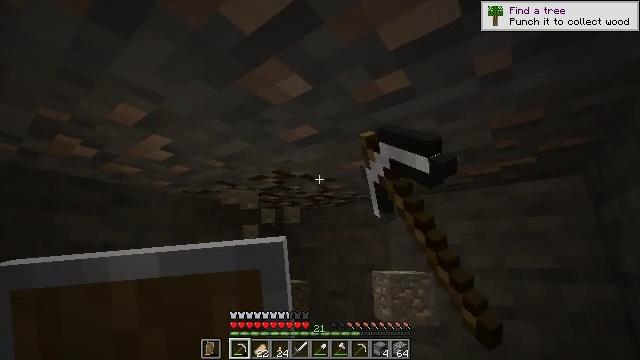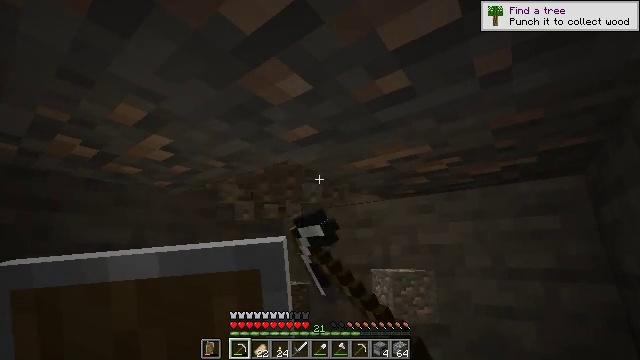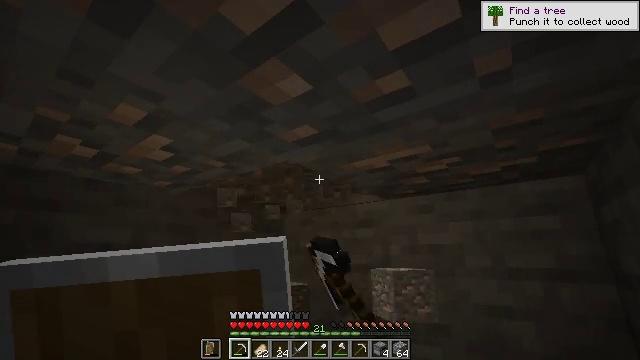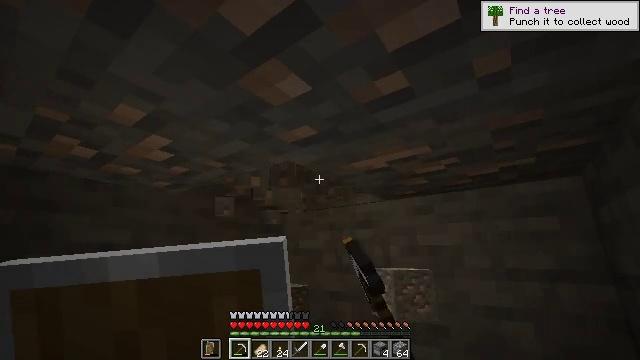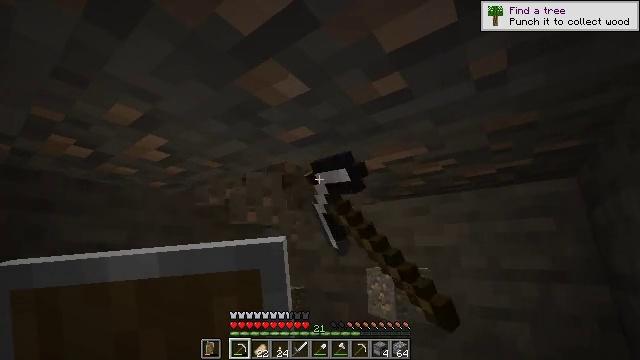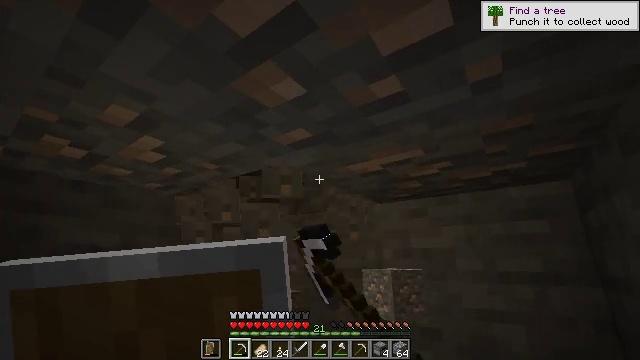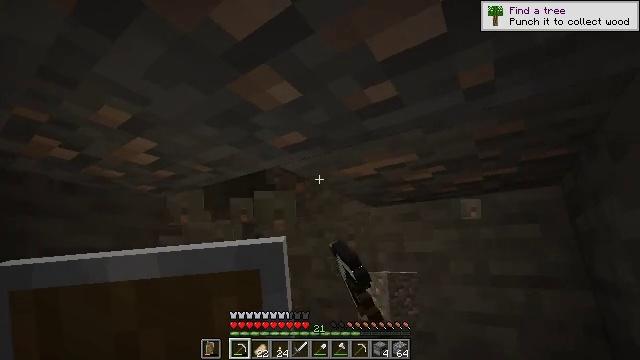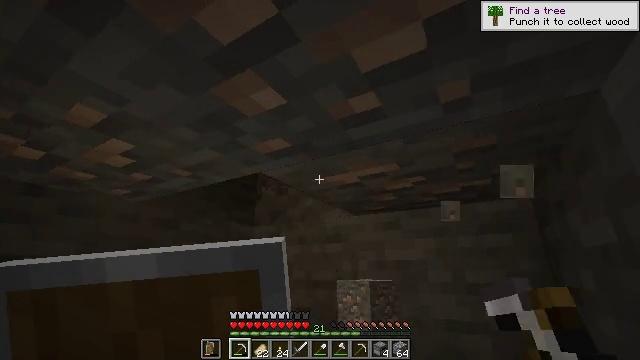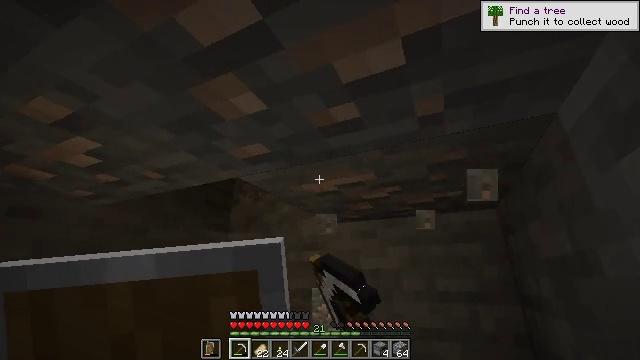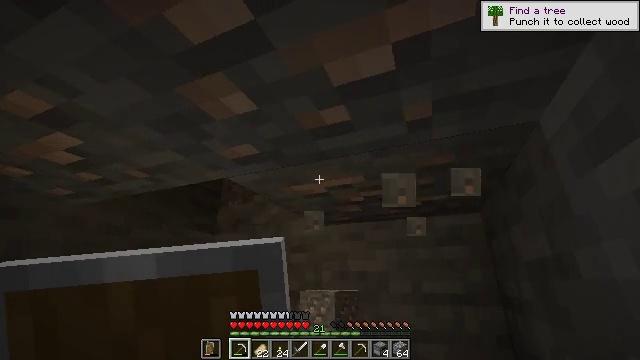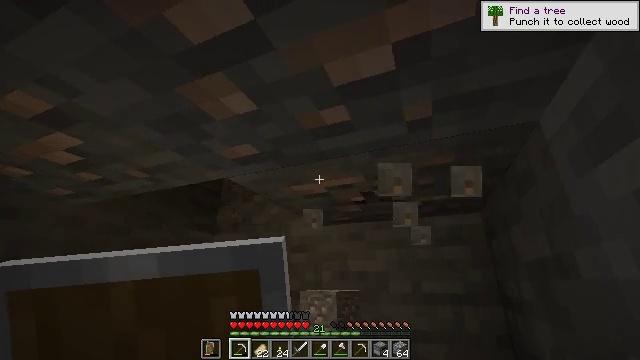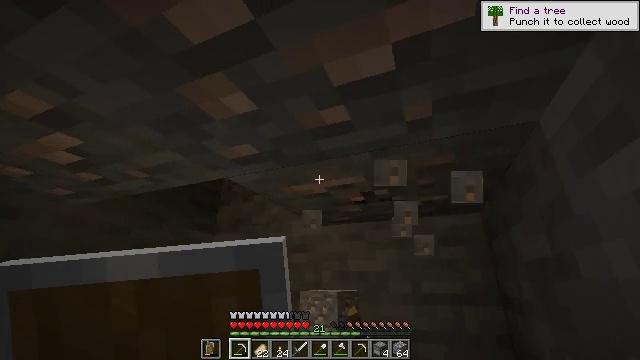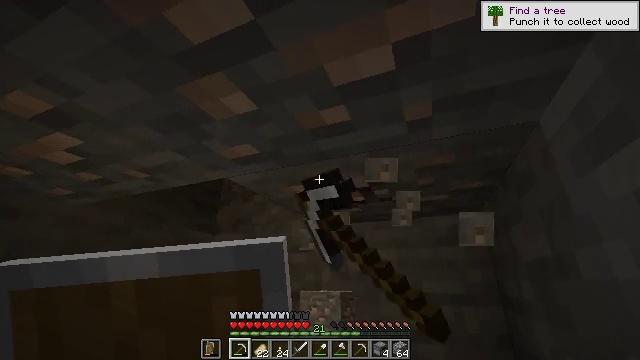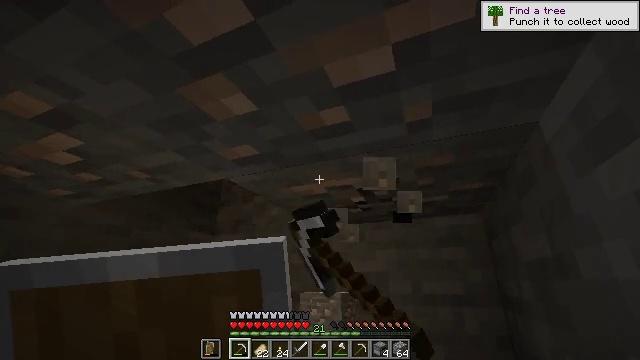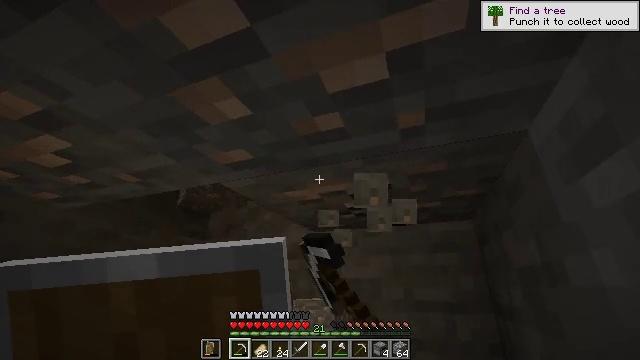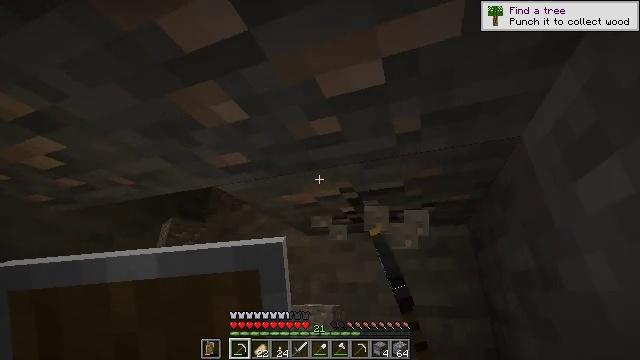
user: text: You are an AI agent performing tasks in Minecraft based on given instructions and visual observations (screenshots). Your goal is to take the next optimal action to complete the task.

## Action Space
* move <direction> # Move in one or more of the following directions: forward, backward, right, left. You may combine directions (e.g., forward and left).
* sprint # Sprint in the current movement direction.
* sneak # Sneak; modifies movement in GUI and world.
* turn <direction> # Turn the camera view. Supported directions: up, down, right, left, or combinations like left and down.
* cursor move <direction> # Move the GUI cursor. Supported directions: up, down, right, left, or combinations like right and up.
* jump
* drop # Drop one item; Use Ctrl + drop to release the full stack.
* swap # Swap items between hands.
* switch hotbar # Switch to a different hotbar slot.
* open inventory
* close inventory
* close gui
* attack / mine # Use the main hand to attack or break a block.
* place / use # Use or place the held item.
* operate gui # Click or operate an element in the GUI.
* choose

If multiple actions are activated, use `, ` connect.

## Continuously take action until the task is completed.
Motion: motion action
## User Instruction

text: Break the iron ore with a tool.
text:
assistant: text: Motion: attack / mine
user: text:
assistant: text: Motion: attack / mine
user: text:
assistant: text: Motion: attack / mine
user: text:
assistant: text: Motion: attack / mine
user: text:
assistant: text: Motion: attack / mine
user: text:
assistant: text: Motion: turn right, attack / mine
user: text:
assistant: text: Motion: turn right and up, attack / mine
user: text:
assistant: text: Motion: turn right and up, attack / mine
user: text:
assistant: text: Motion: turn right, attack / mine
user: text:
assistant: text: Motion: attack / mine
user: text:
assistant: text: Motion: attack / mine
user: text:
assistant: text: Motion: attack / mine
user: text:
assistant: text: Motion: attack / mine
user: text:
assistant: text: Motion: turn right and up, attack / mine
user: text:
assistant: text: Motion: attack / mine
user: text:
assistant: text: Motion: turn right and up, attack / mine
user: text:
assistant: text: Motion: turn up, attack / mine
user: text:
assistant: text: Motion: attack / mine
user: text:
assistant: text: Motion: attack / mine
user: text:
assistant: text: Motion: attack / mine
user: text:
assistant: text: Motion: attack / mine
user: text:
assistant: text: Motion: attack / mine
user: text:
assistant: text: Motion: attack / mine
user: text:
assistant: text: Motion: turn left, attack / mine
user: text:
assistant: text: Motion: turn left and up, attack / mine
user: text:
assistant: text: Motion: attack / mine
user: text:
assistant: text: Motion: attack / mine
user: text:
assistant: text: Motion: attack / mine
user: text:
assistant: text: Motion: attack / mine
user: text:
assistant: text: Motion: attack / mine